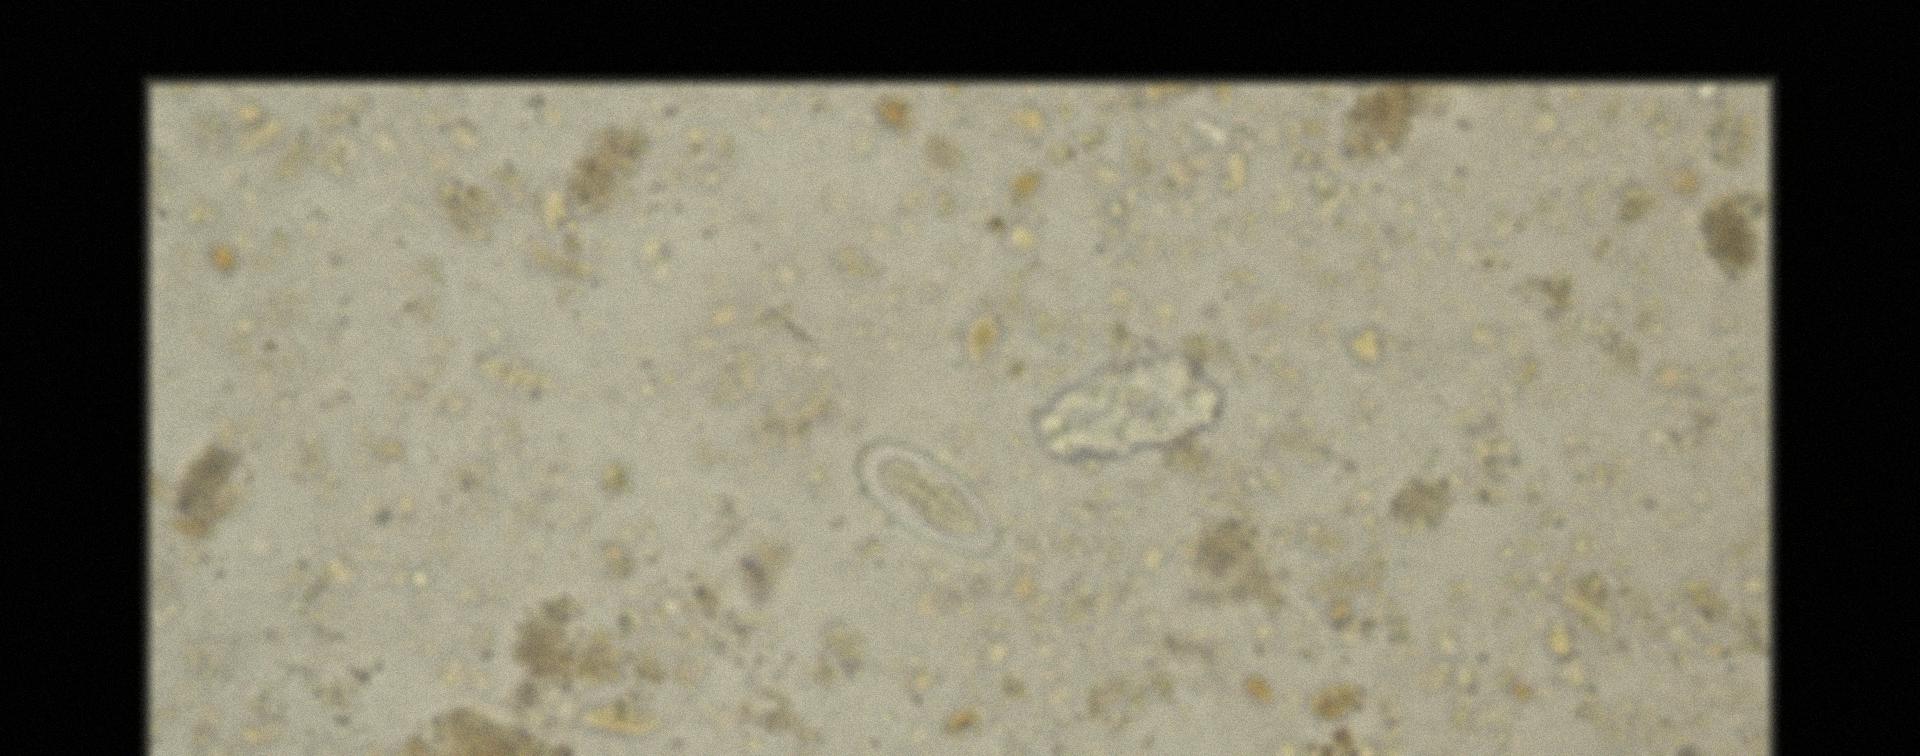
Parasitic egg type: Enterobius vermicularis